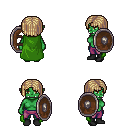
a pixel art fantasy rpg character, female body template, orc, green skin, green cape, magenta pants, white blonde pageboy hairstyle, black shoes, shield, four views (front, back, left, right), 2x2 character sprite sheet, small pixel art, hard edges, no anti-aliasing